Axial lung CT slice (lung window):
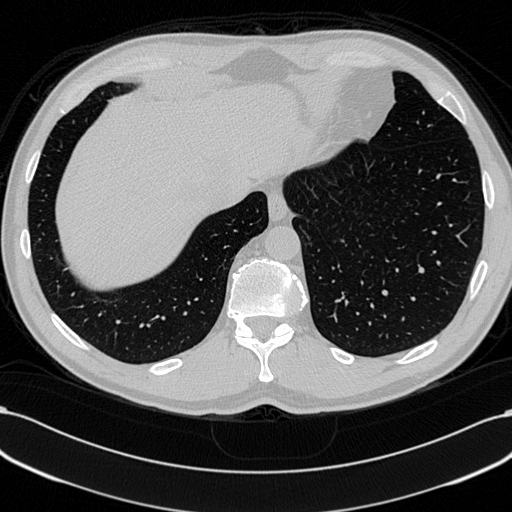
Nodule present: no